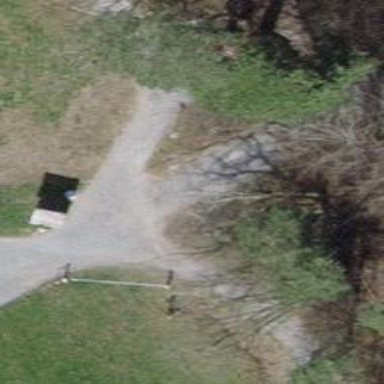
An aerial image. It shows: Bench for seating.